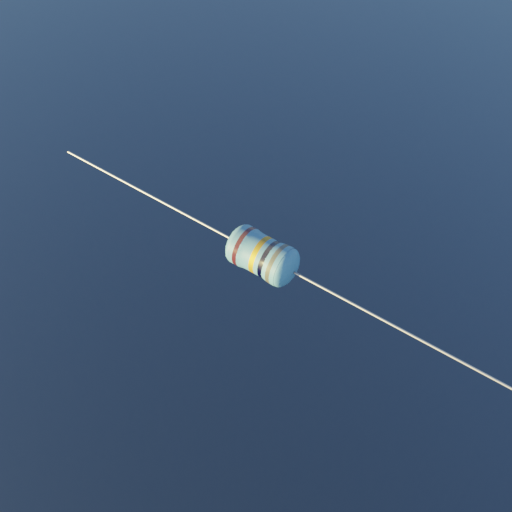
Resistor colour bands (in order): brown, gold, black, gray